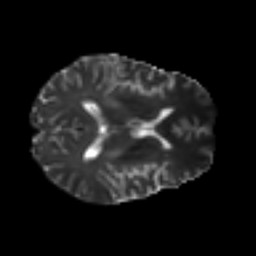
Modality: T2w
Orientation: axial
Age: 47
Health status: ill
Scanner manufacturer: philips
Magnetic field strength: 3 T
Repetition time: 9 s
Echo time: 0.127 s